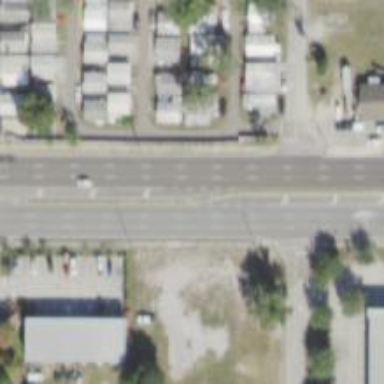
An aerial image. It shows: Asphalt road classified as trunk highway.